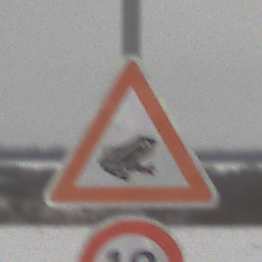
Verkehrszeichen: AmphibienwanderungLinks
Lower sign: Geschwindigkeit10
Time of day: MorningAfternoon
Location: Outdoor (Nature)
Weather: Overcast
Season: Winter
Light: Natural